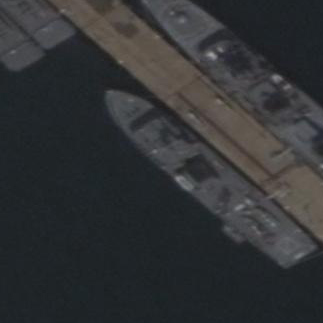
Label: combat